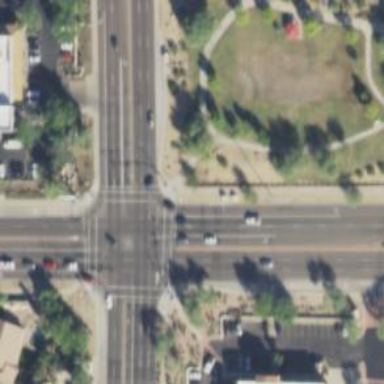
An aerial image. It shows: Crossing on the road.